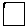
Label: square